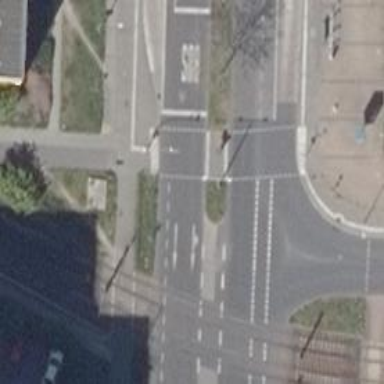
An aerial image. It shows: Footway crossing with traffic signals and pedestrian island.